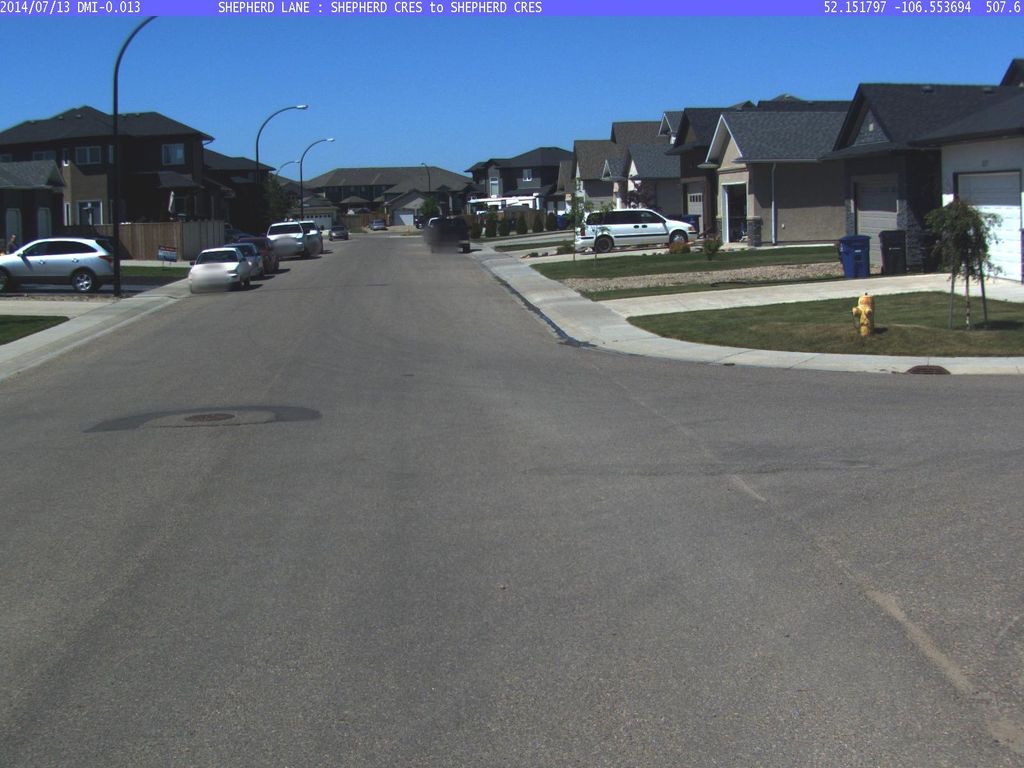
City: saskatoon